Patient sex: M
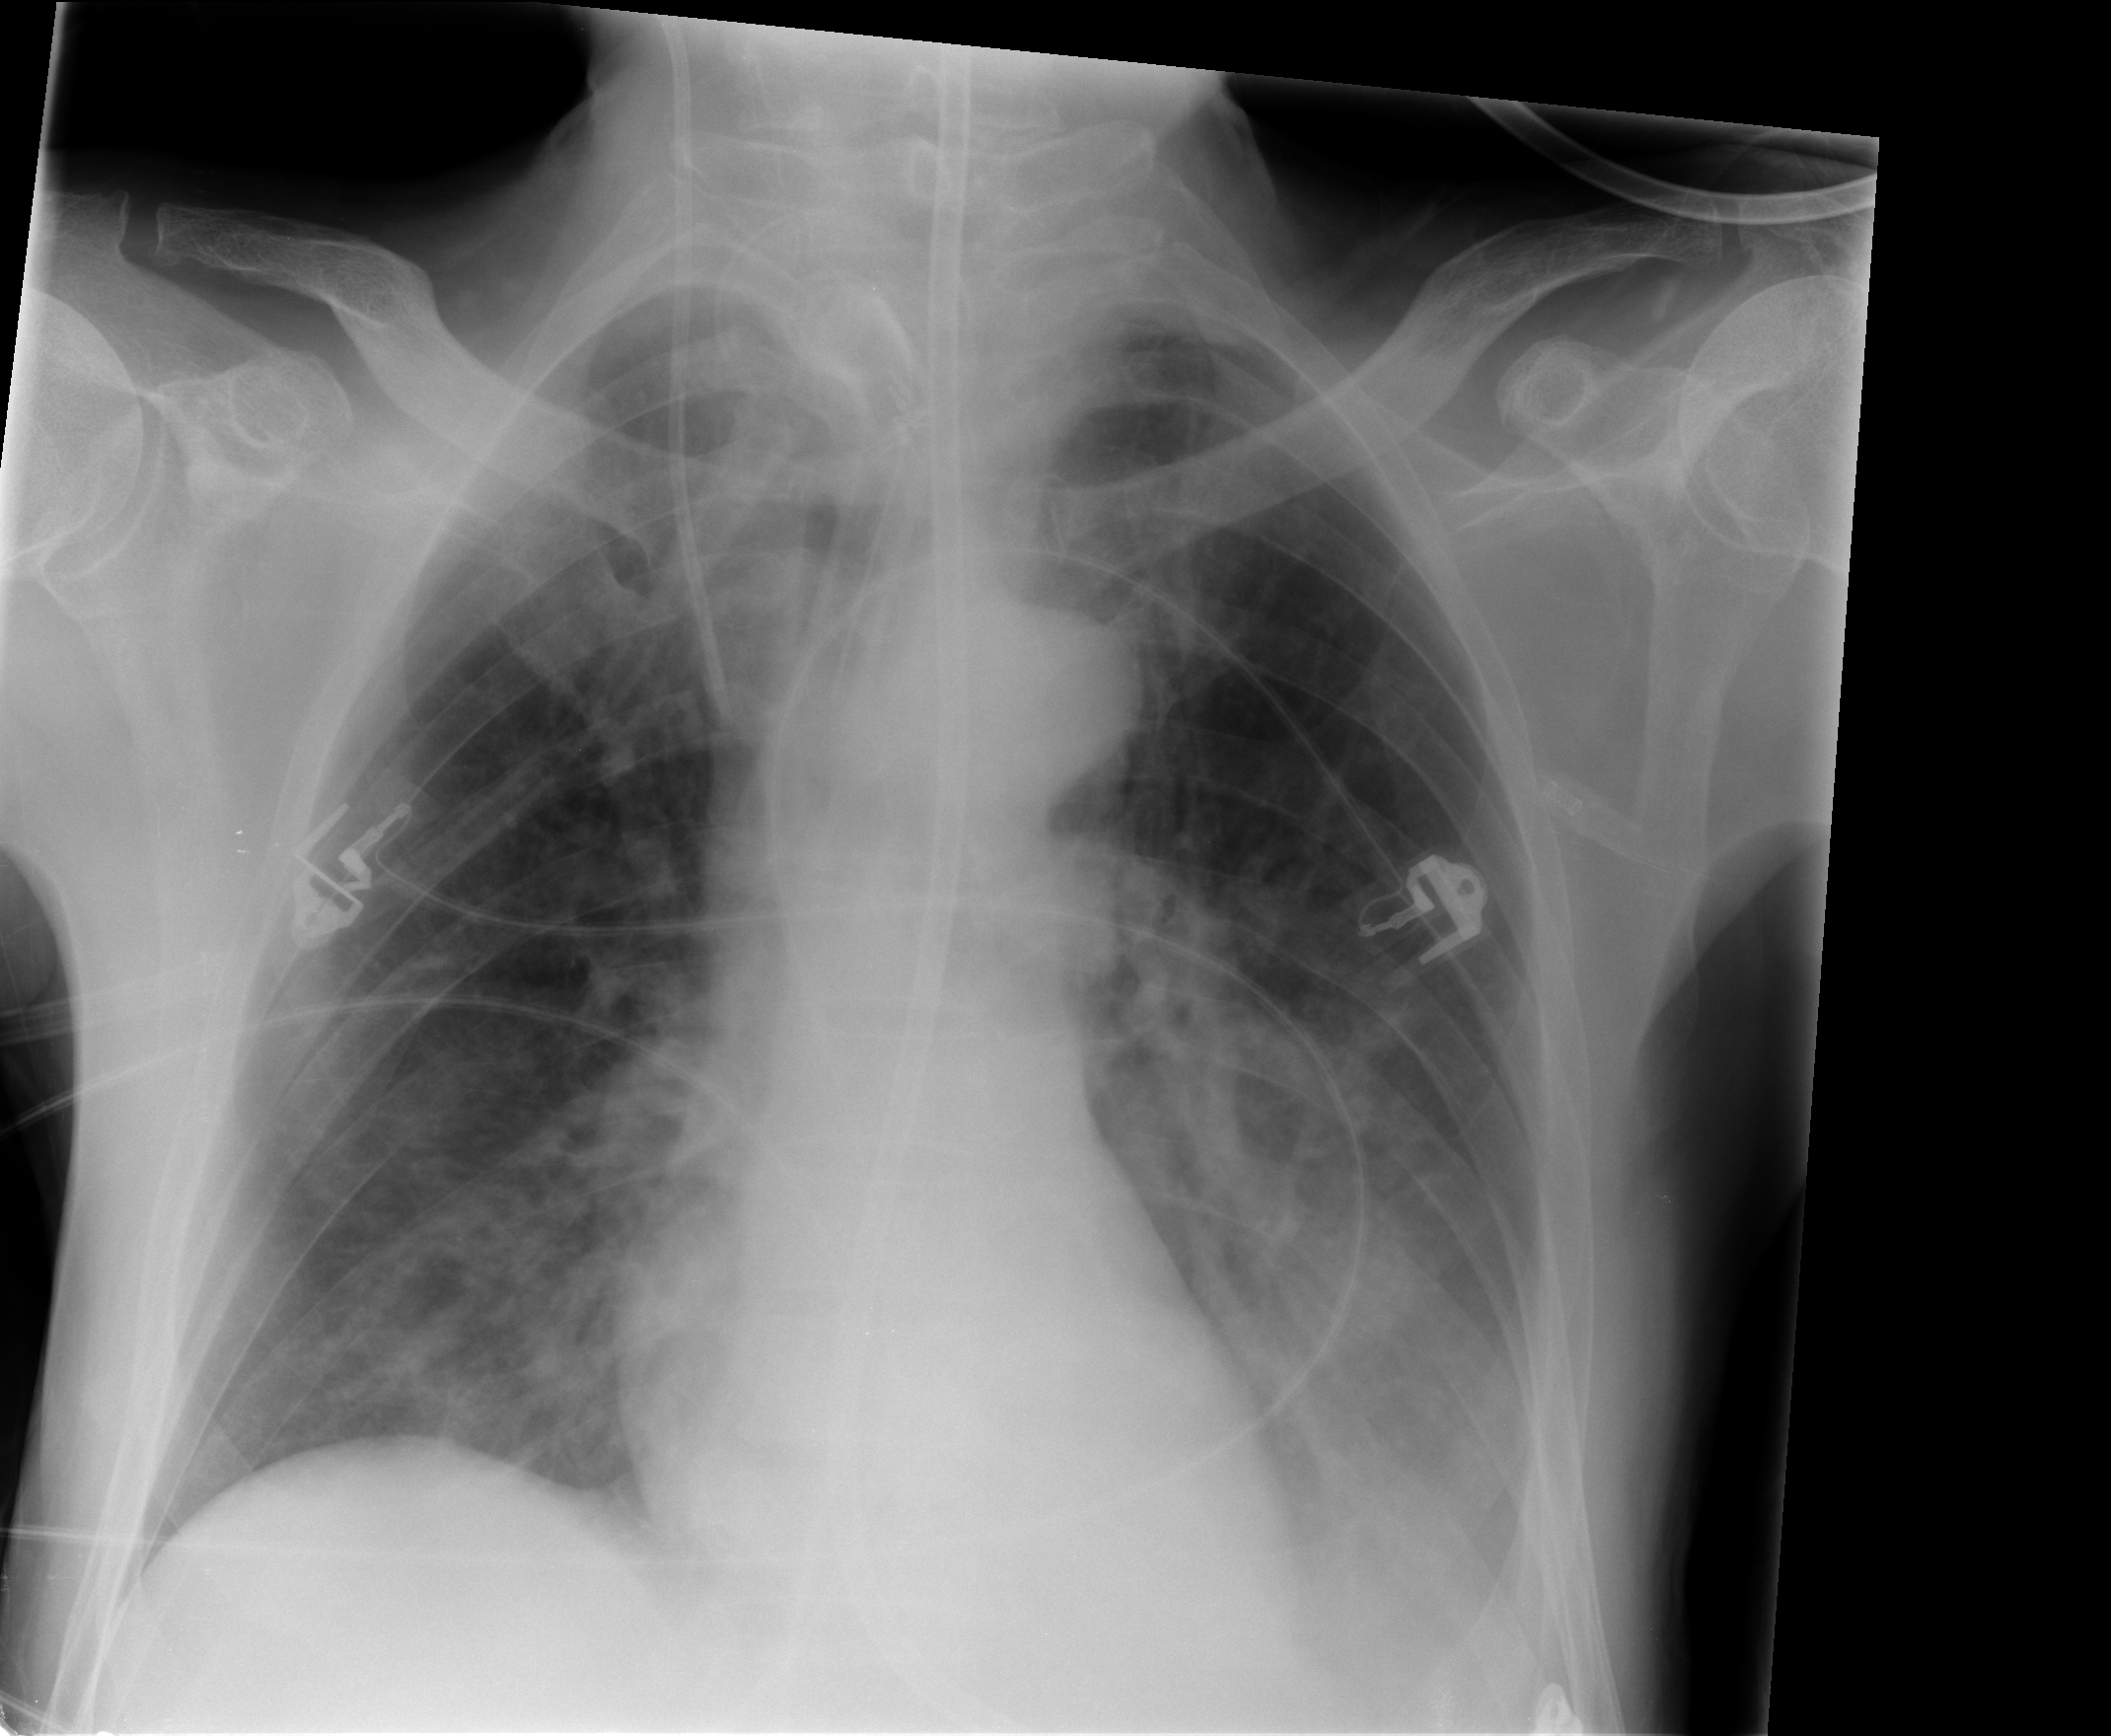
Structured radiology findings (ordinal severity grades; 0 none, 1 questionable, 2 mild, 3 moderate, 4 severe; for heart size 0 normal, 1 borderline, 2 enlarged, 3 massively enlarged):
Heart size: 0
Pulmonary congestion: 0
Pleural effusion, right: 0
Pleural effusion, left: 2
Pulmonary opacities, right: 2
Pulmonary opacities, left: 3
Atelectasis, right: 0
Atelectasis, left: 2